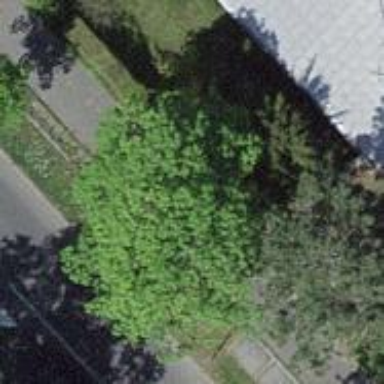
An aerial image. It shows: Tree-lined avenue.